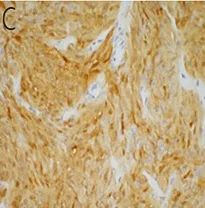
S-100.
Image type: pathology (immunostaining)